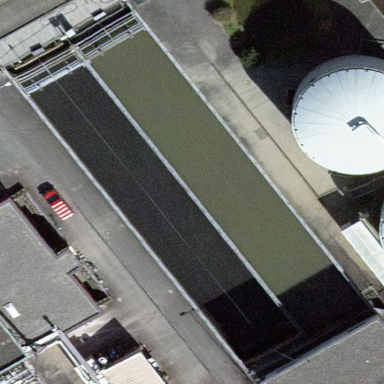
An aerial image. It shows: Image of wastewater.